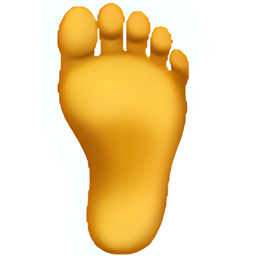
Name: foot
Emoji: 🦶
Group: People & Body
Sub-group: body-parts